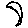
Label: moon